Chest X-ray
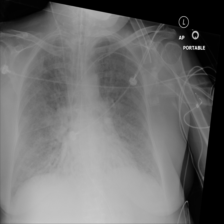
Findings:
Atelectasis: negative
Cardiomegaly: negative
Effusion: negative
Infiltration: negative
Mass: negative
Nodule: negative
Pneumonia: negative
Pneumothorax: negative
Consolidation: negative
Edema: negative
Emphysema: negative
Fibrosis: negative
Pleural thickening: negative
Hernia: negative